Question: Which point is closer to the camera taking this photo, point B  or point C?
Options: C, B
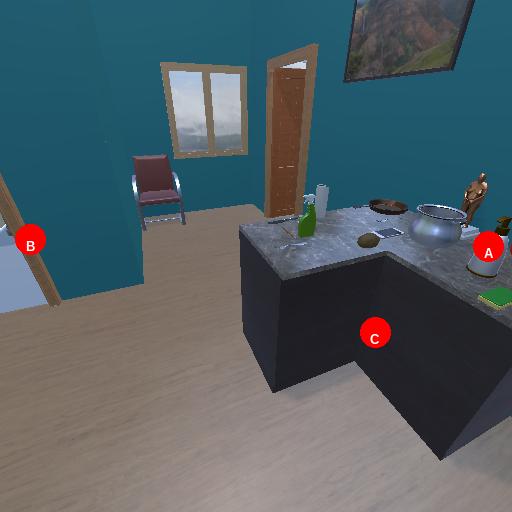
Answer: C